RGB frame:
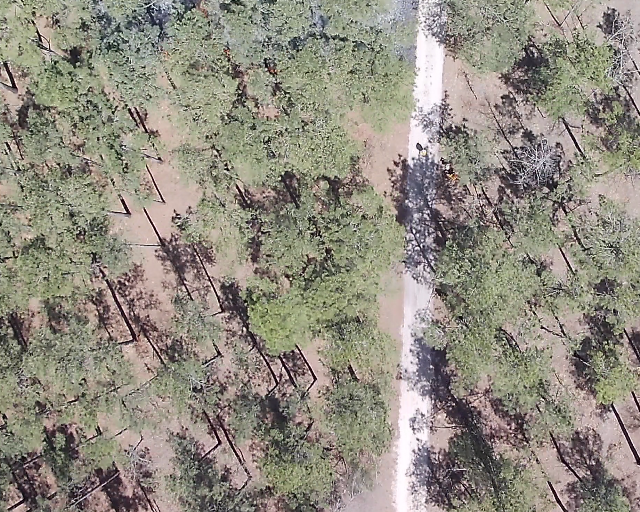
Thermal frame:
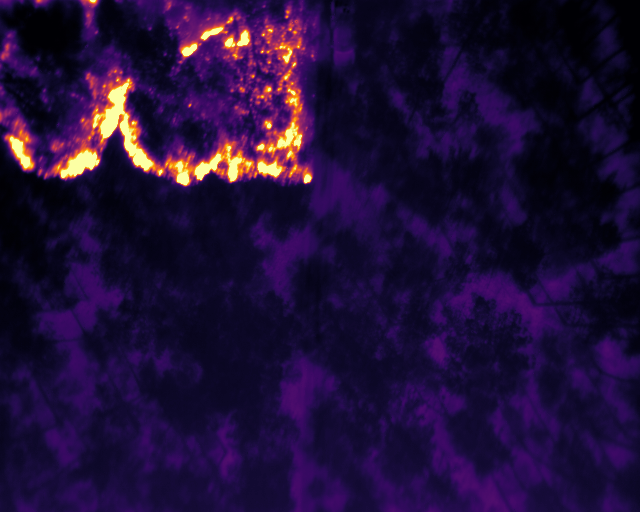
Captured: 2026-02-27 02:38:34
Pixels at or above 80 °C: 16934 (fraction of frame: 0.05168)